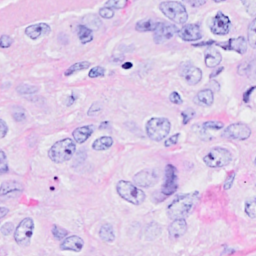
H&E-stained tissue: Breast